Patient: sex M, age 57
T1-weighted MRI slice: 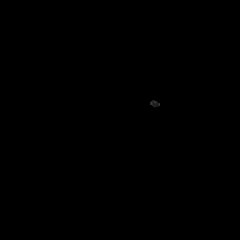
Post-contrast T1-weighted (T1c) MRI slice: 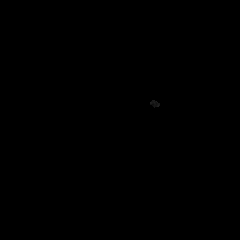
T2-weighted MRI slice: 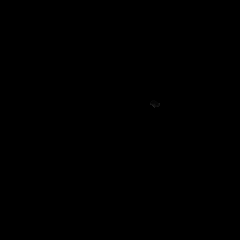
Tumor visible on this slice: no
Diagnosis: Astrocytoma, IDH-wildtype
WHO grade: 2